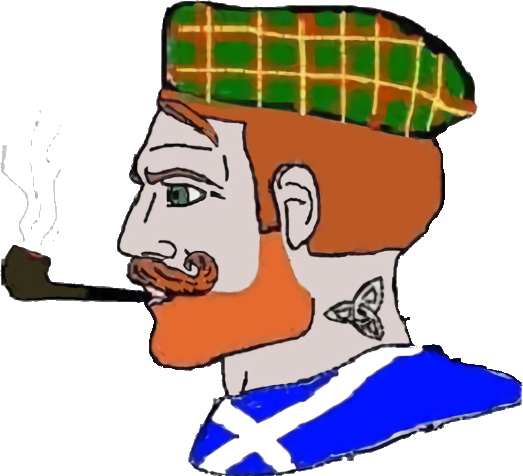
Label: 4_Yes_Chad